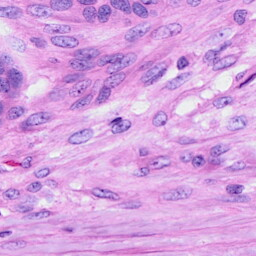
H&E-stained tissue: Ovarian